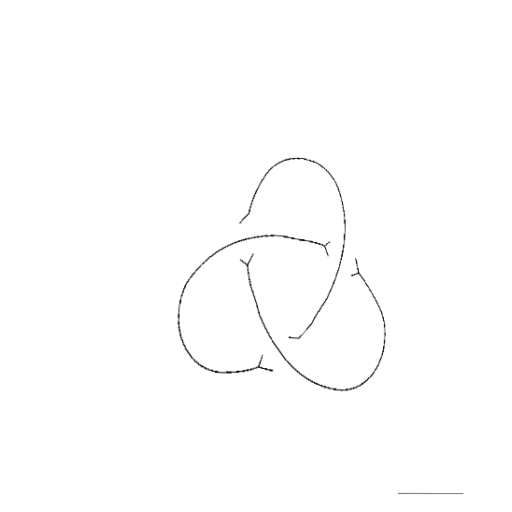
Crossing number: 3